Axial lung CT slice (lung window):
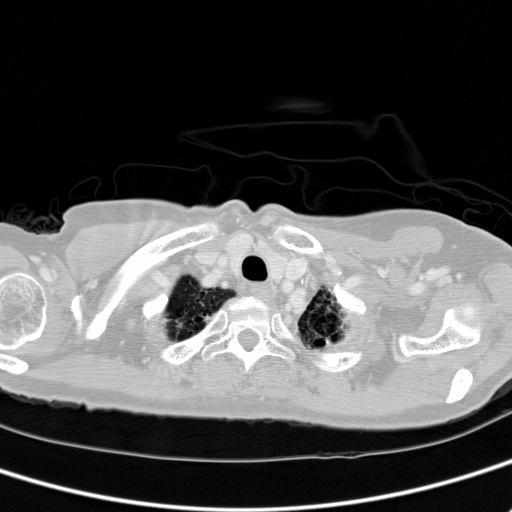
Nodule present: no